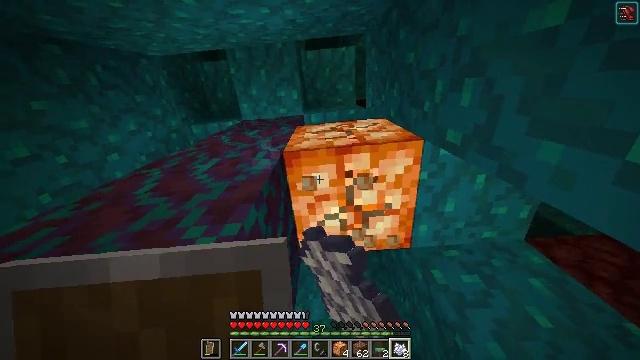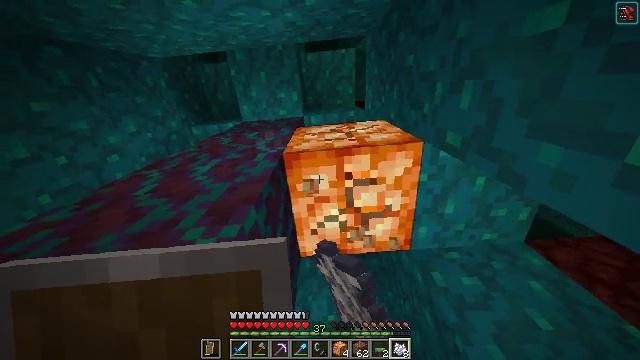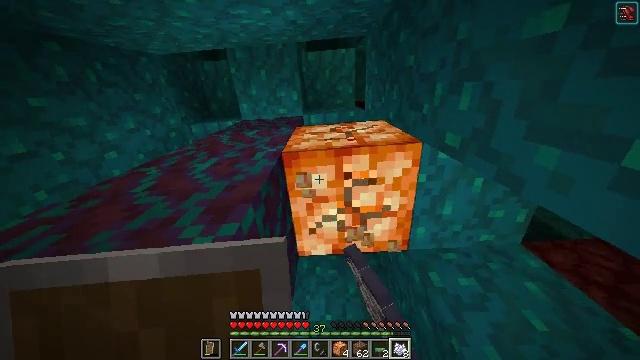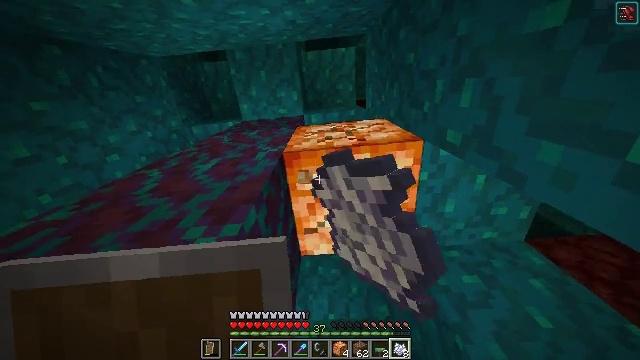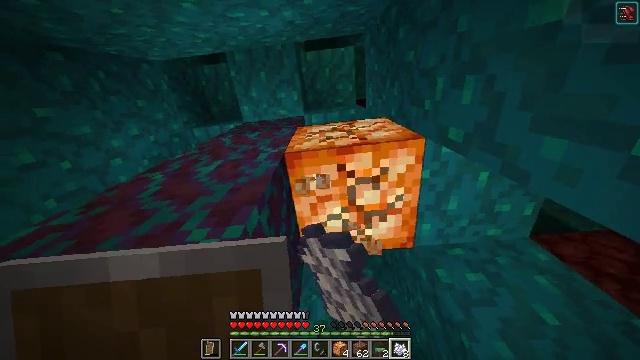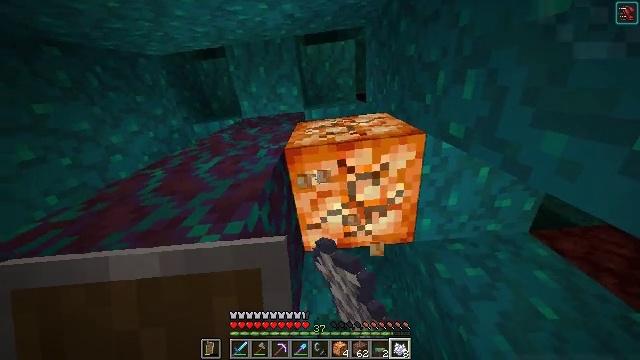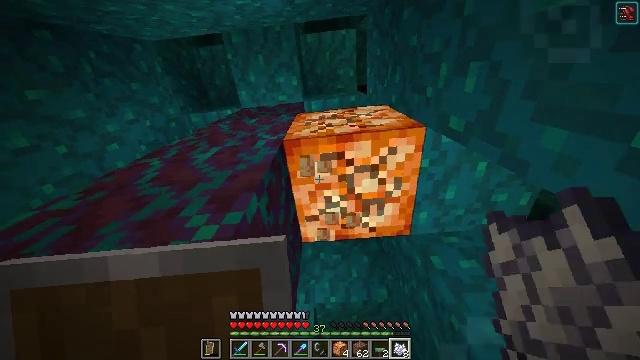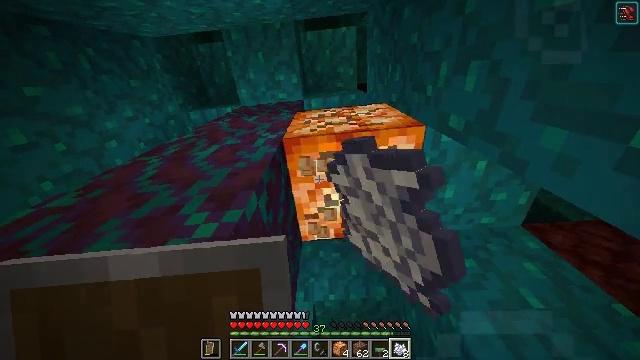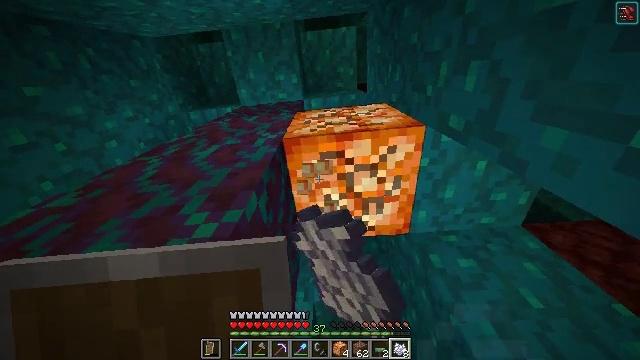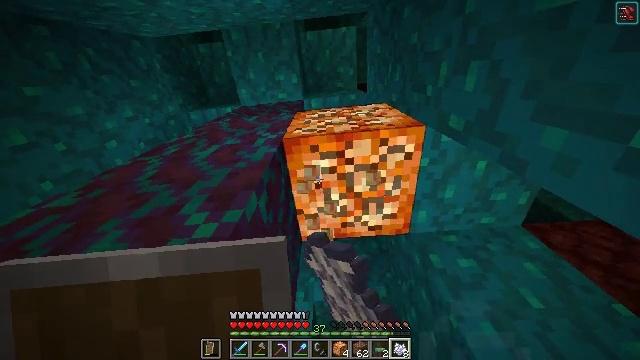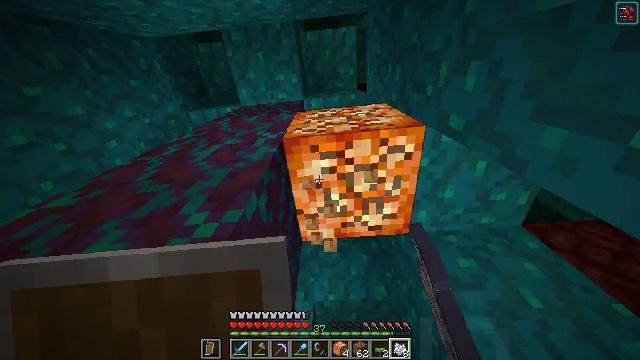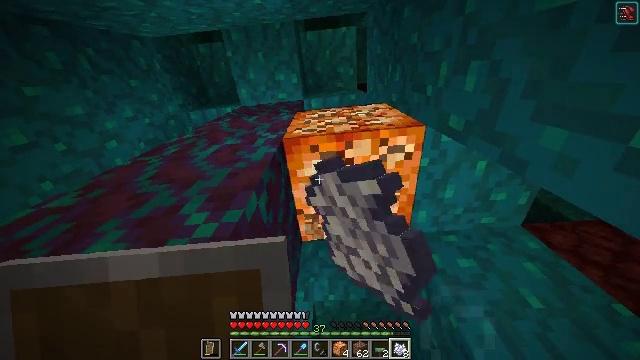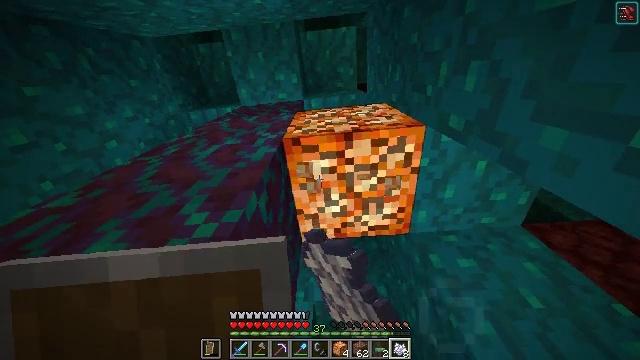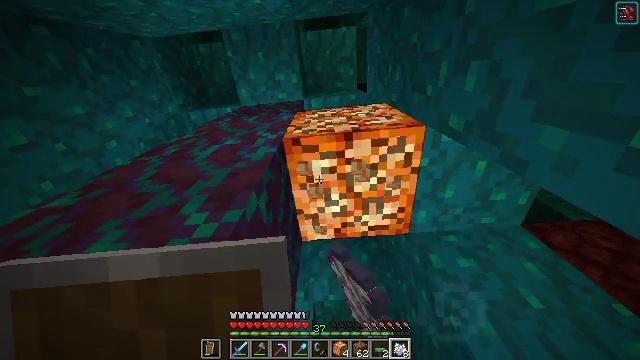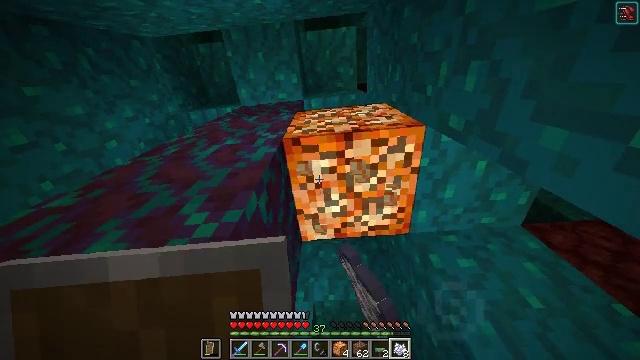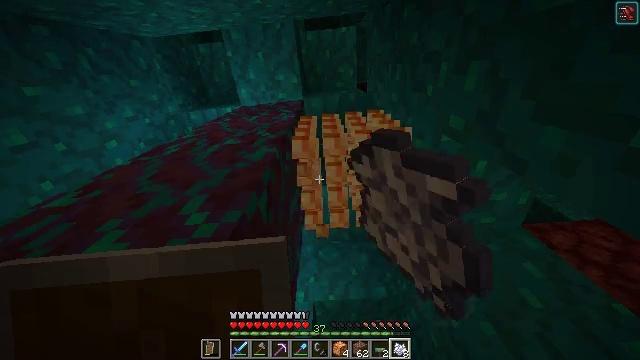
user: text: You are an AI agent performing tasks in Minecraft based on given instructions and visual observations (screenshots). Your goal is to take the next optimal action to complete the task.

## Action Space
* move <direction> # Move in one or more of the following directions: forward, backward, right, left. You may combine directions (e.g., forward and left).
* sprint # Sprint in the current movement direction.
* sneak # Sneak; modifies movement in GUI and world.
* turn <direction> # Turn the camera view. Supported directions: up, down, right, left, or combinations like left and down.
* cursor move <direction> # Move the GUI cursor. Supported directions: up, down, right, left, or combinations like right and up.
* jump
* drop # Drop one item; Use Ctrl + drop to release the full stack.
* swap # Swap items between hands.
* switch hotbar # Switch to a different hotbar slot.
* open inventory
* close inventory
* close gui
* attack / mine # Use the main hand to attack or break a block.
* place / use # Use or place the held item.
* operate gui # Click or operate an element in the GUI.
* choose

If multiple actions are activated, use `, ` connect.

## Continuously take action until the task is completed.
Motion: motion action
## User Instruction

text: Mine the shroomlight block.
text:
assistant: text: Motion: attack / mine
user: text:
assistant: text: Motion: attack / mine
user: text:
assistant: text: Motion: attack / mine
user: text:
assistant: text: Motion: turn left, attack / mine
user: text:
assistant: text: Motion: turn down, attack / mine
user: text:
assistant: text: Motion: turn down, attack / mine
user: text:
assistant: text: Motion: attack / mine
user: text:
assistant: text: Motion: attack / mine
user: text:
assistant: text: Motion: attack / mine
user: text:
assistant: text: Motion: attack / mine
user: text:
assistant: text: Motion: attack / mine
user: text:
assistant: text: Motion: attack / mine
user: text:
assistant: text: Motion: attack / mine
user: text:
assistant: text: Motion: attack / mine
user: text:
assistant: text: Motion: attack / mine
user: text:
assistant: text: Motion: attack / mine
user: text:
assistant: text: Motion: attack / mine
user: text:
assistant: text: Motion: attack / mine
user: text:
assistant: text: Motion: attack / mine
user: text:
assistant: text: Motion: attack / mine
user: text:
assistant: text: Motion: attack / mine
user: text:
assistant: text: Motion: no_op
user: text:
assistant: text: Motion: no_op
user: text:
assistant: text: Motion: no_op
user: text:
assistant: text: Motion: no_op
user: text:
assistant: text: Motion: move forward
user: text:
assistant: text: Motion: move forward, turn left and down
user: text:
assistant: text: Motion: turn left and down
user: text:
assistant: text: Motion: turn left and down
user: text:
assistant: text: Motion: turn left and down